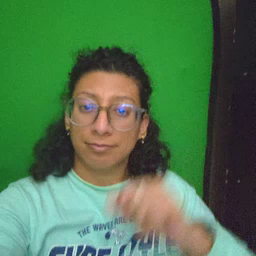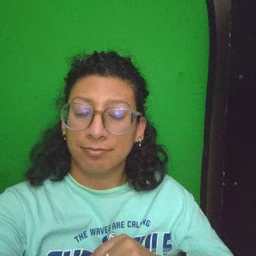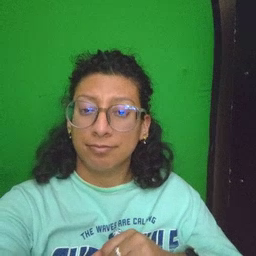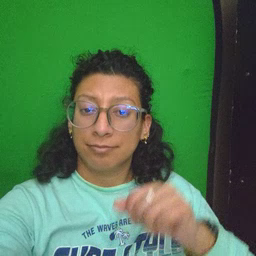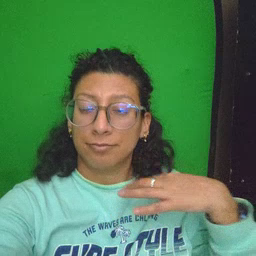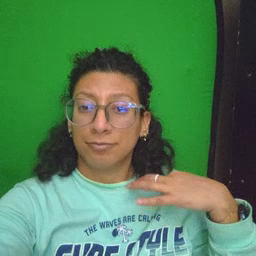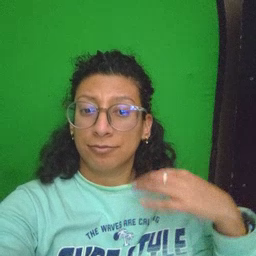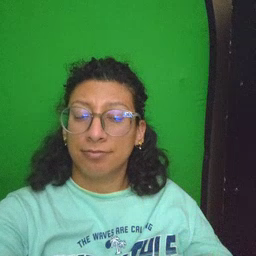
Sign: shirt